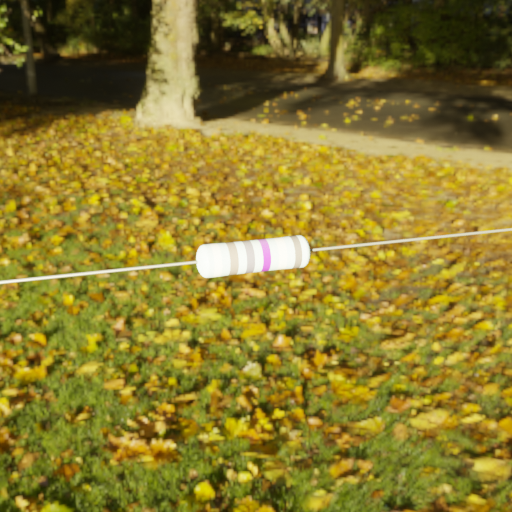
Resistor colour bands (in order): white, gray, gray, violet, white, gray